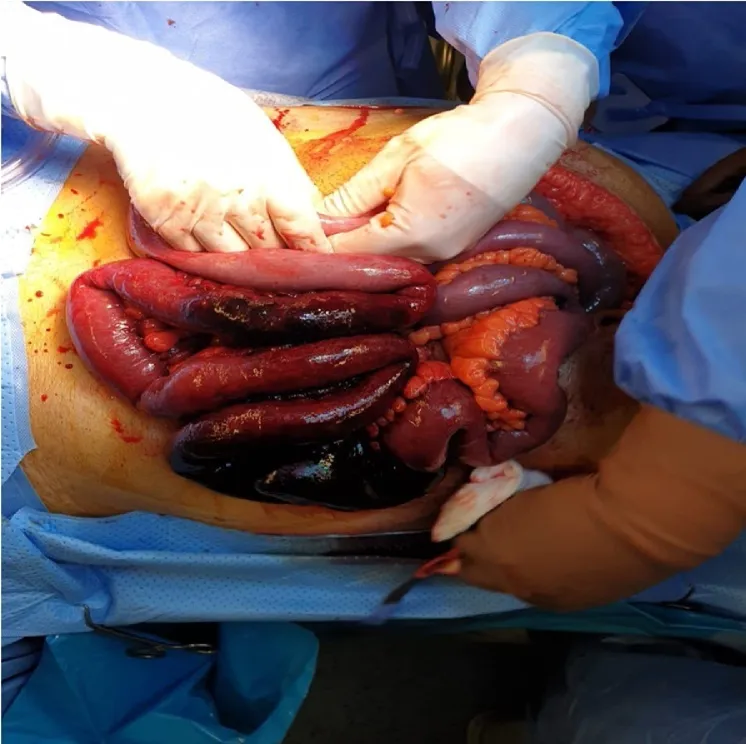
Open abdomen showing extensive small bowel ischemia.
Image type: medical_photograph (other_medical_photograph)